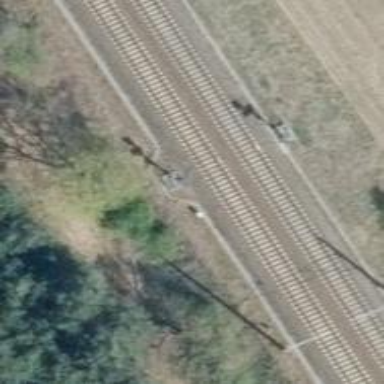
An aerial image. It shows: Railway signal.